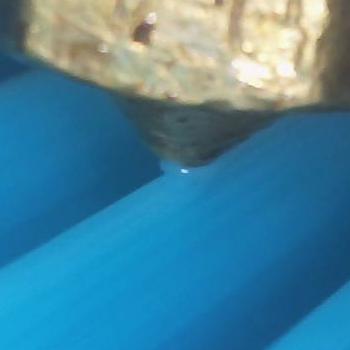
Flow rate: 267%